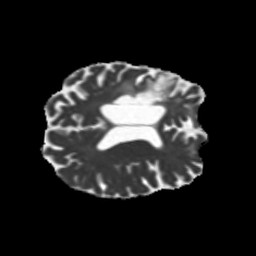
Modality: MD
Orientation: axial
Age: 68
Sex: female
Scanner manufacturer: siemens
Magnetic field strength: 3 T
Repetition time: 5.25 s
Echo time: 0.08 s